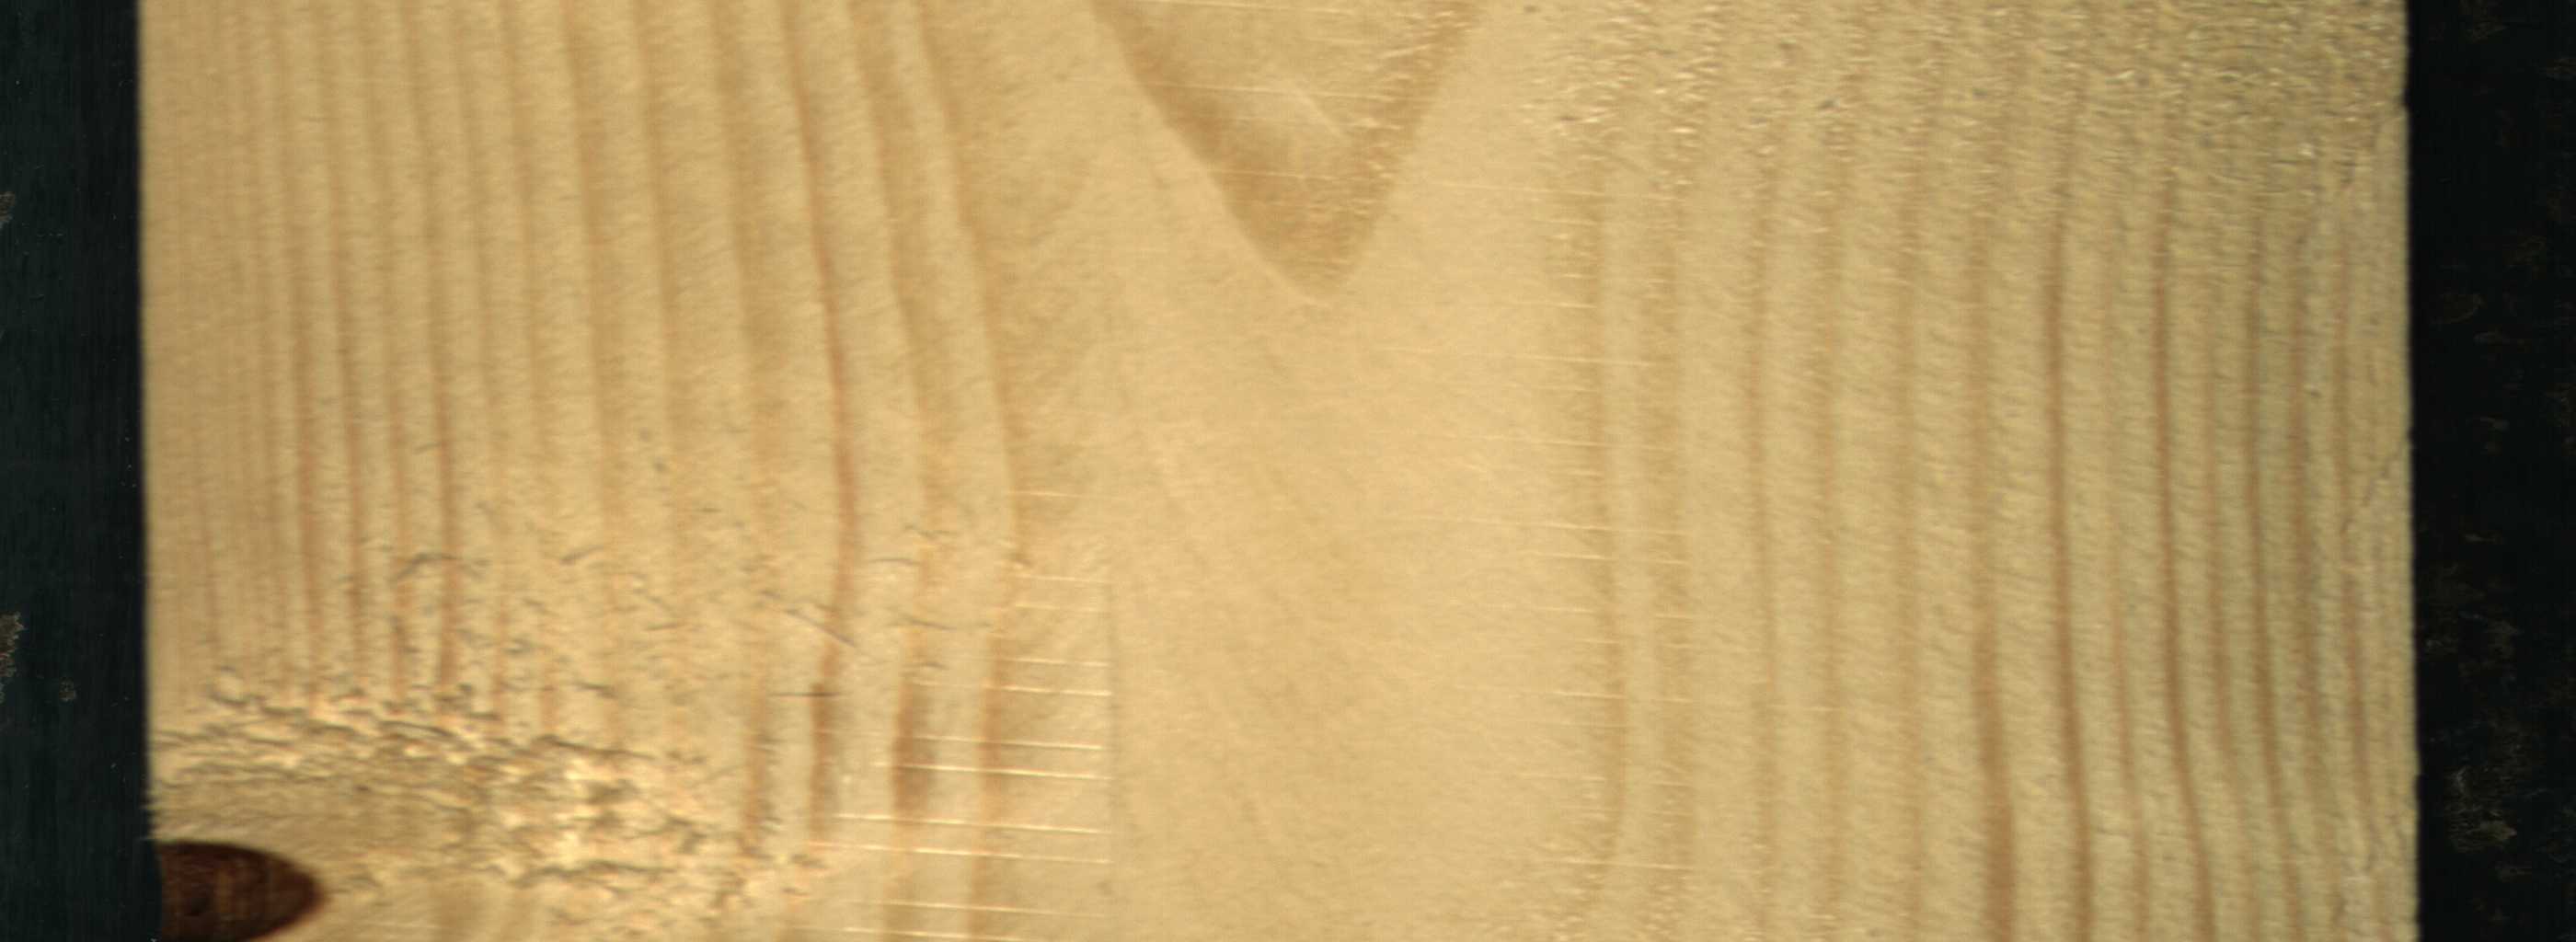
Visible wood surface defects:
Knot_missing